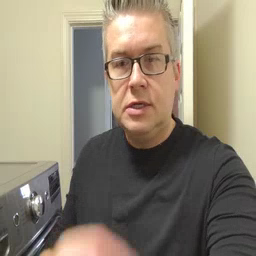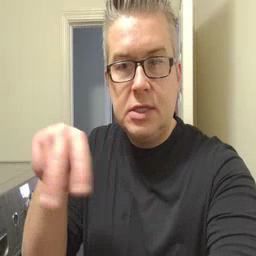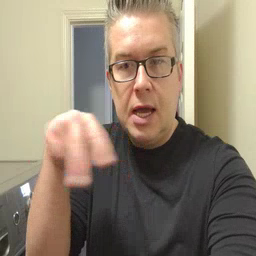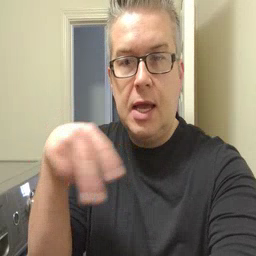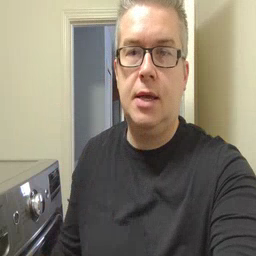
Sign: dance